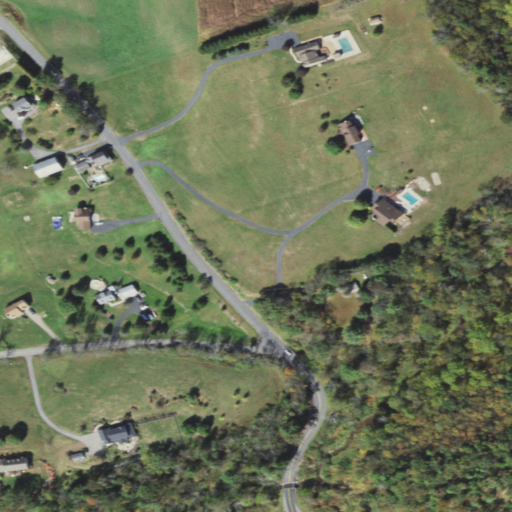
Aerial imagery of valley in Pennsylvania named Lewistown Valley containing pasture, open development, mixed forest, deciduous forest, cultivated crops, low intensity development, and medium intensity development